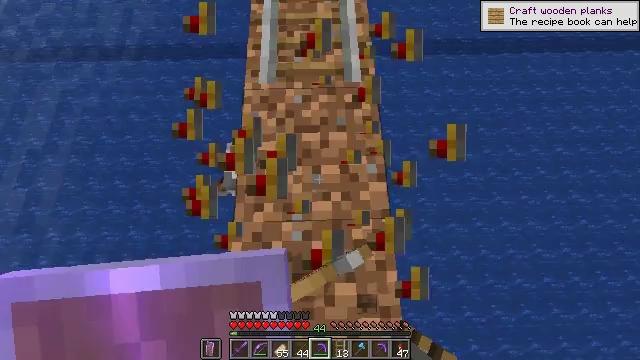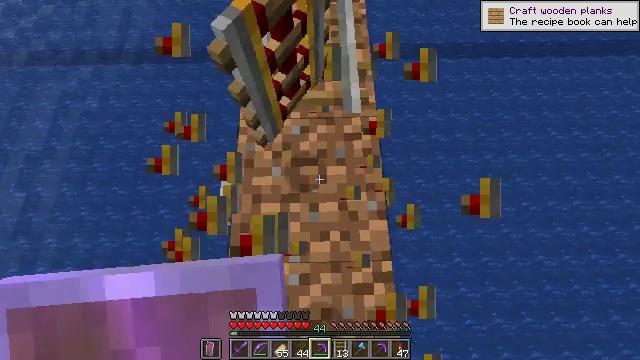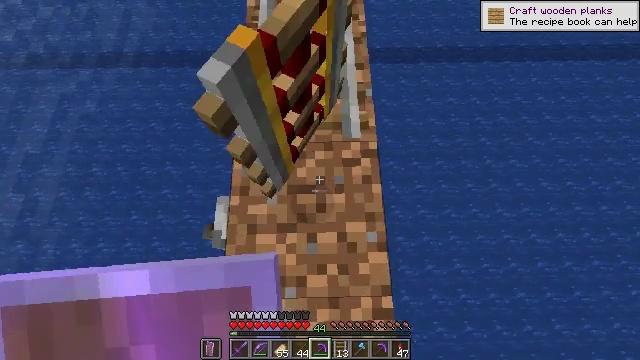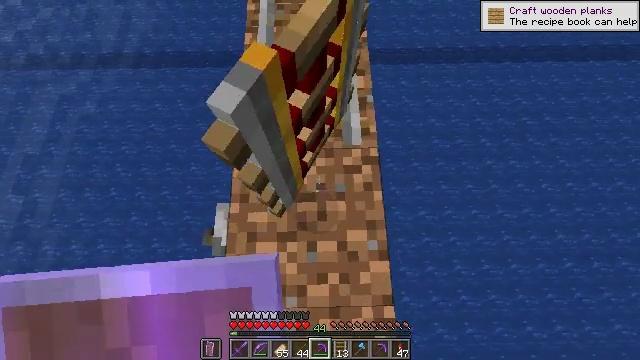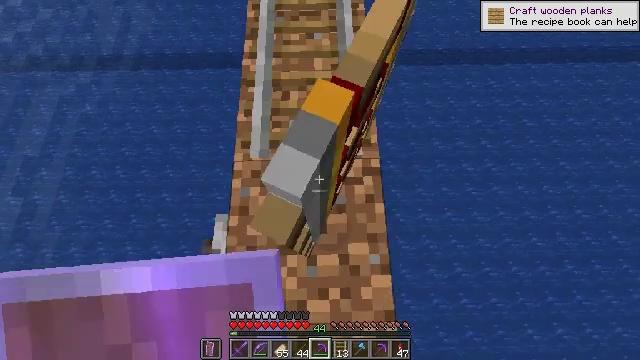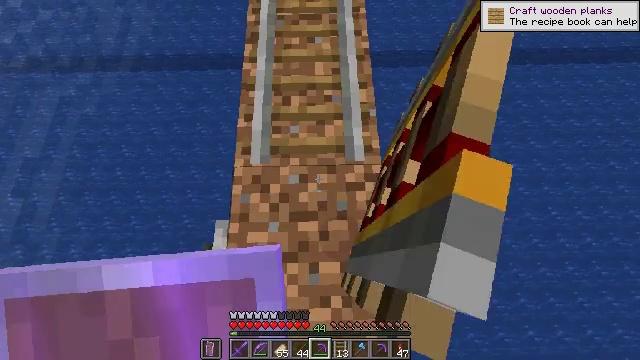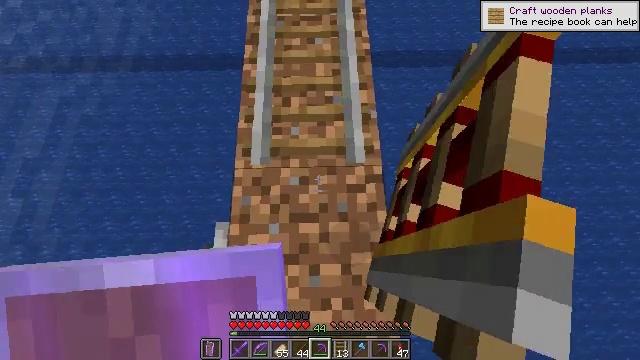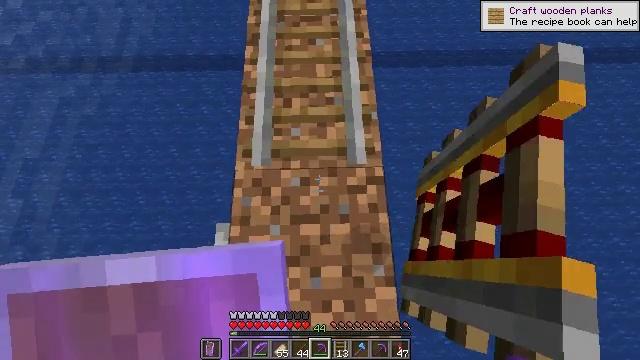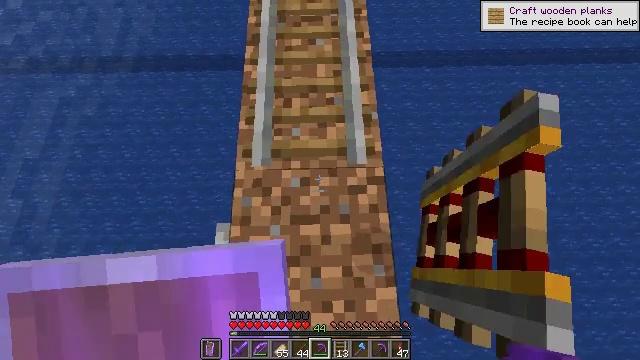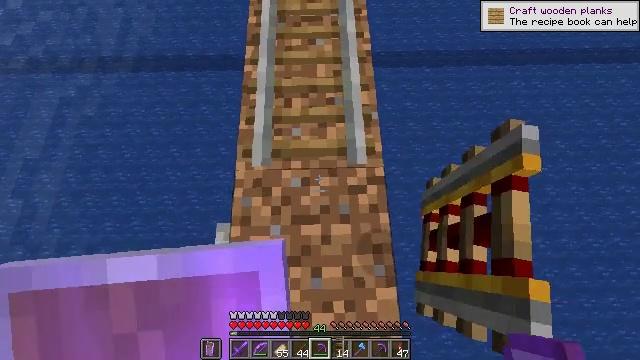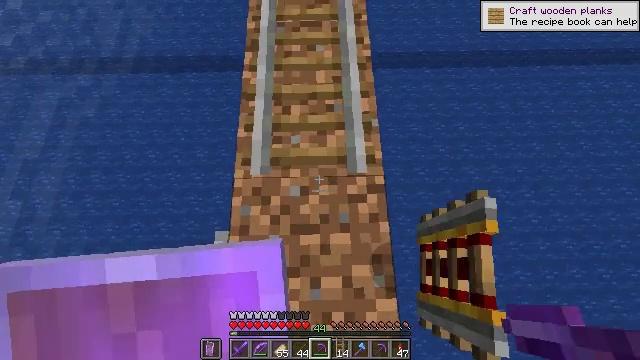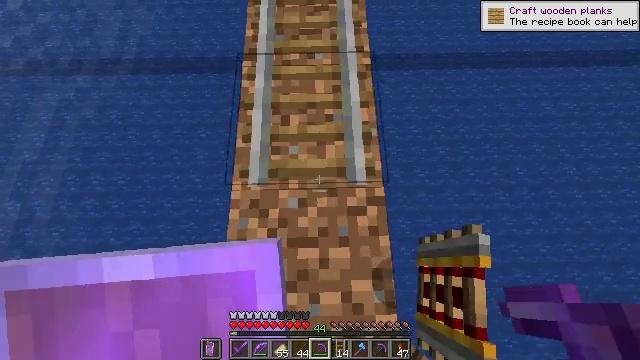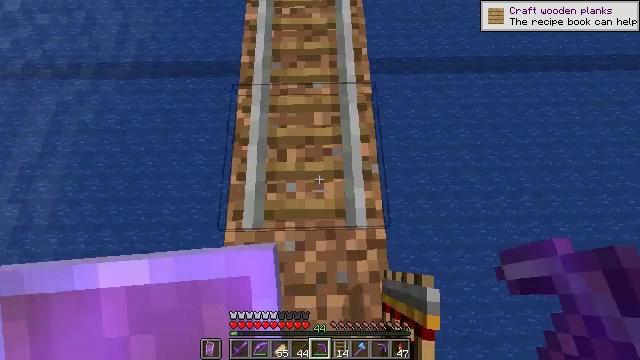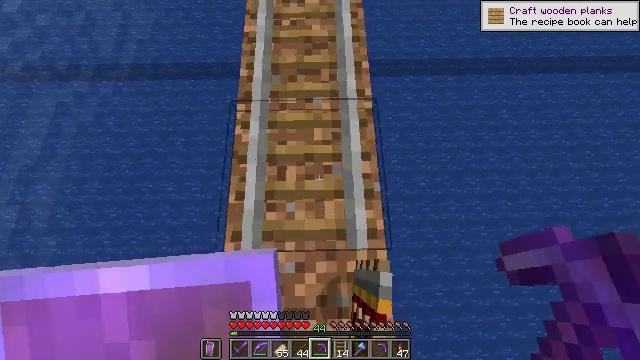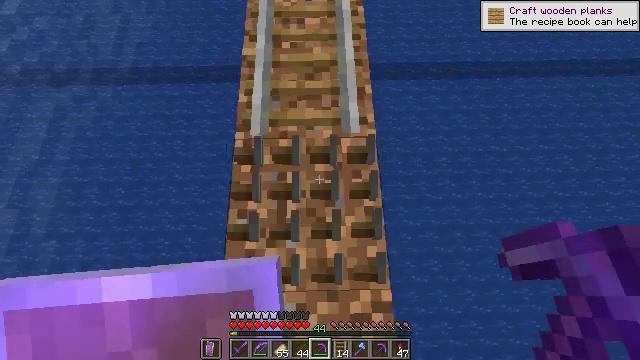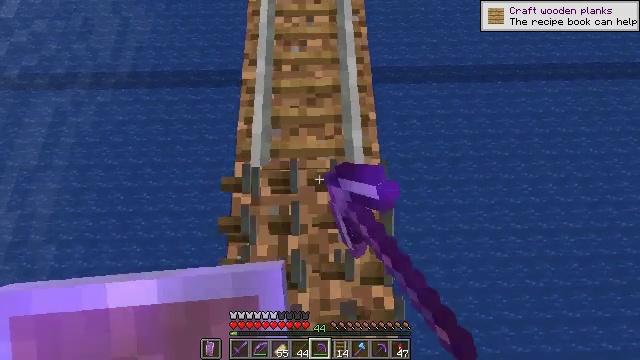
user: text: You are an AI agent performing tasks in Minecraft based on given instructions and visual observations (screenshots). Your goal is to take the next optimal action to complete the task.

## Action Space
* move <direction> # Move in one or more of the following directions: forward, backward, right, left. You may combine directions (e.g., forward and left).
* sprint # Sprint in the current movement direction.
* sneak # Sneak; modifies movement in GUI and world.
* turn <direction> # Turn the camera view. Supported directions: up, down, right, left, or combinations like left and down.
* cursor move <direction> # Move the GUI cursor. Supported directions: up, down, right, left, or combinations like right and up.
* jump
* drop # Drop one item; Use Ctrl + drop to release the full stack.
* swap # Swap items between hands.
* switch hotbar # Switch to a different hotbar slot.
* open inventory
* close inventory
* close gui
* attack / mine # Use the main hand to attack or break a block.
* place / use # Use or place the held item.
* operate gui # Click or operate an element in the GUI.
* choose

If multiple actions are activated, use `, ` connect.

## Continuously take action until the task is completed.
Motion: motion action
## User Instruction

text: Break the rail off the ground.
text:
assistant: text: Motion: move forward
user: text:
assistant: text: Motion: move forward
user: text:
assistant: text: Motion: no_op
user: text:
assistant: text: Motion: no_op
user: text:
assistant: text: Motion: no_op
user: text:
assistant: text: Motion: no_op
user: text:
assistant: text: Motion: no_op
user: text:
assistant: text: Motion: no_op
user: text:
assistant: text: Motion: no_op
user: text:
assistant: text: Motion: move forward
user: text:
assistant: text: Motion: move forward
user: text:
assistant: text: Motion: move forward
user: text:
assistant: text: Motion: move forward
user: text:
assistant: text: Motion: move forward, attack / mine
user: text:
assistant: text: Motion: move forward, attack / mine
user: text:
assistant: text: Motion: attack / mine
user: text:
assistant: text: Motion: no_op
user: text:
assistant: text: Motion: no_op
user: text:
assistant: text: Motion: no_op
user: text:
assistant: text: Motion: no_op
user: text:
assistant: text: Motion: move forward
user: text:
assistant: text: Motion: move forward
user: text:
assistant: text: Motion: move forward
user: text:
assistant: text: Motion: move forward
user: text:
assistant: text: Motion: move forward
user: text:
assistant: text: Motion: move forward
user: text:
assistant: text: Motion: move forward, attack / mine
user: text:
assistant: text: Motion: move forward, attack / mine
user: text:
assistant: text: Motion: attack / mine
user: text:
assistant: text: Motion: no_op